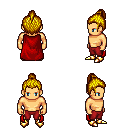
a pixel art fantasy rpg character, male body template, human, tanned skin, red cape, red pants, blonde short topknot hairstyle, gold boots, four views (front, back, left, right), 2x2 character sprite sheet, small pixel art, hard edges, no anti-aliasing